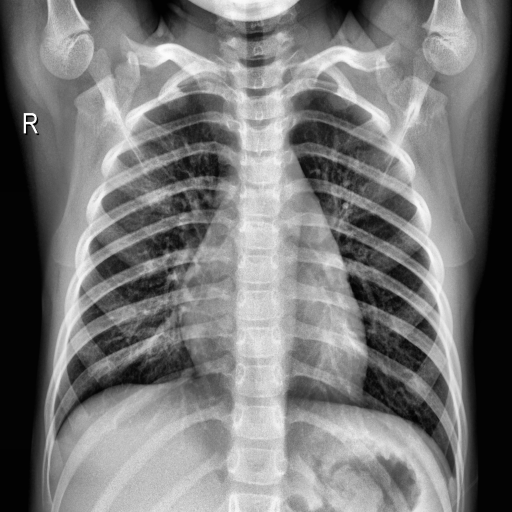
Finding: NORMAL